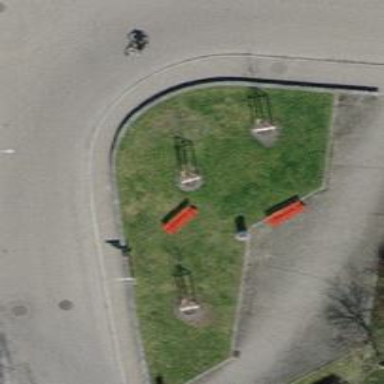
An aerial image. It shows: Bench for seating.